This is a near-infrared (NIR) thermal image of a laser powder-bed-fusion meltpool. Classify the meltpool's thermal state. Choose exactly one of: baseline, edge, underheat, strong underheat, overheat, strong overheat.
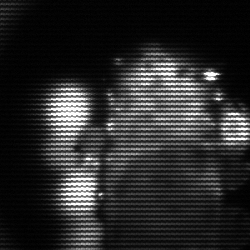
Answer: strong underheat